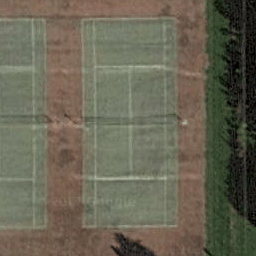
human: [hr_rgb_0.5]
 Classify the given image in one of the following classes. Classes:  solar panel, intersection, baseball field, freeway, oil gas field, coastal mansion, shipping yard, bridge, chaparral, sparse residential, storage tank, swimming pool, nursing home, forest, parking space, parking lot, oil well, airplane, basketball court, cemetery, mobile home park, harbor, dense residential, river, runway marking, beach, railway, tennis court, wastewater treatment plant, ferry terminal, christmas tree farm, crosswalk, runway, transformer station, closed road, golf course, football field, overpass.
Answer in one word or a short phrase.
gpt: tennis court